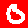
Digit: 0